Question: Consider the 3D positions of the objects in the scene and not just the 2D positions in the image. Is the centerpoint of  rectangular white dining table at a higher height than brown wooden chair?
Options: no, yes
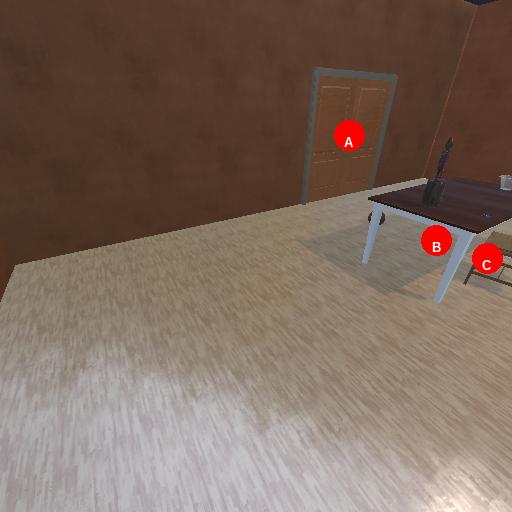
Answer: no